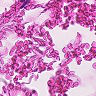
Metastatic tissue present: no